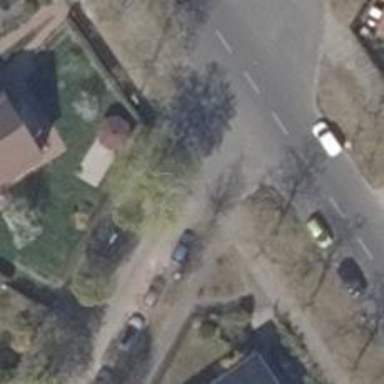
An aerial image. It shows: Road with "give way" sign.